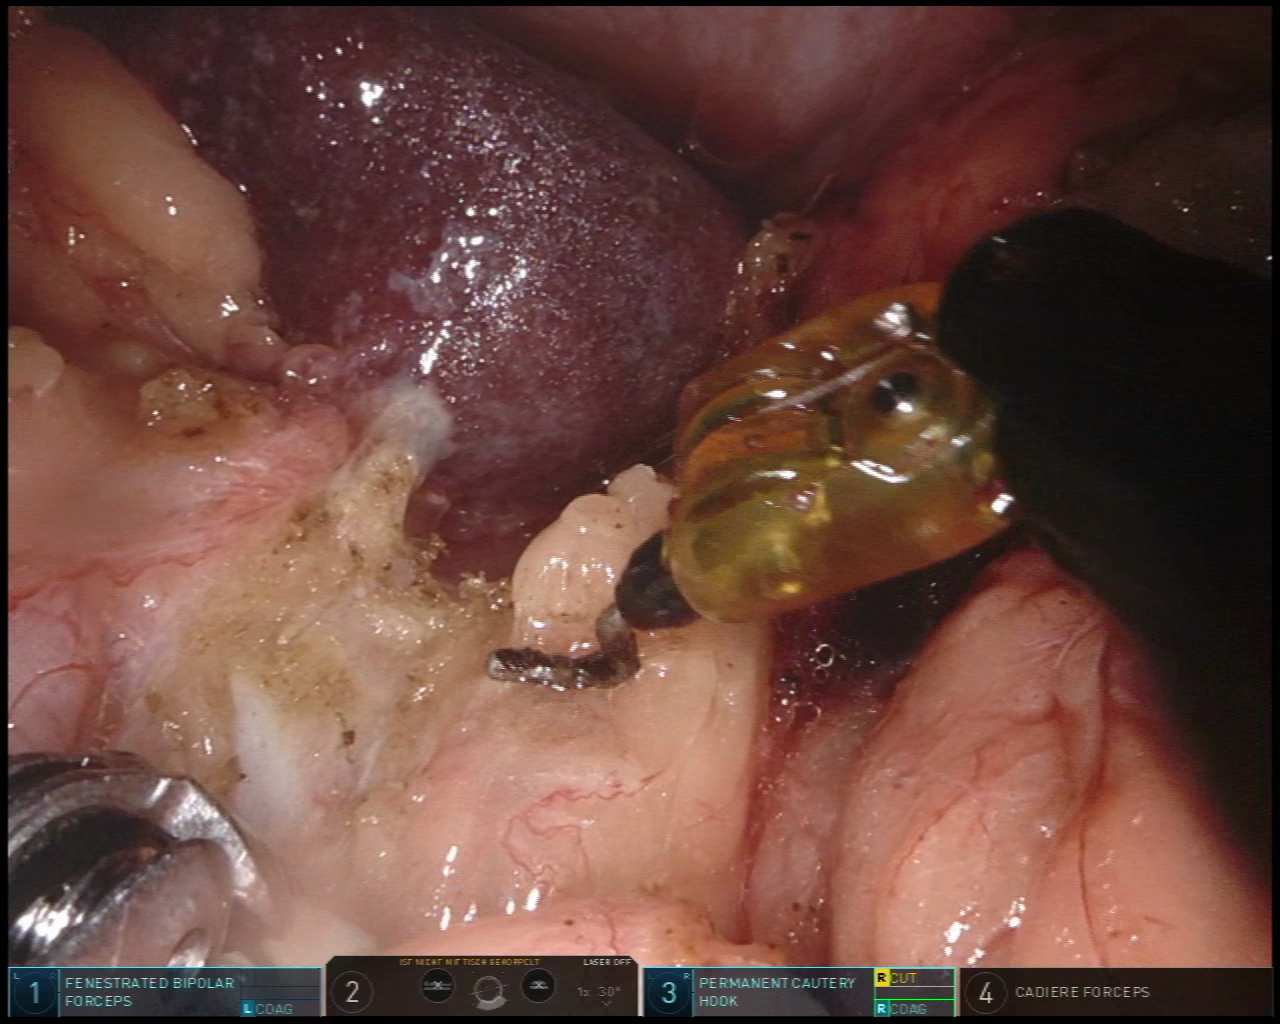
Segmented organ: spleen
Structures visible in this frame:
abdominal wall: yes
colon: yes
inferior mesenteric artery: no
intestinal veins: no
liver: no
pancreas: no
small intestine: no
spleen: yes
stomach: no
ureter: no
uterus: no
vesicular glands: no